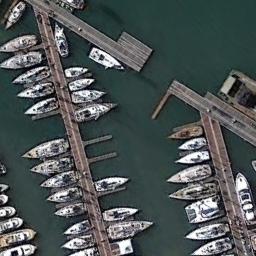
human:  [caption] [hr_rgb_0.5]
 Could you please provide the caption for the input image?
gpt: Some branches of the harbor have fewer stops .

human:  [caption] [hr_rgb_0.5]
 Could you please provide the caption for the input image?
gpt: There are many ships in the harbor .

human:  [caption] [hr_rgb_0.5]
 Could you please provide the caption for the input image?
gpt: There are many yachts neatly arranged on the sea by the harbor, With some empty spaces left .

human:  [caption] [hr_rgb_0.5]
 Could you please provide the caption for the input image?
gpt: There are some ships docked neatly at the harbor .

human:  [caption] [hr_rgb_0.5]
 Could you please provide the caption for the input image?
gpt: The harbor has lots of neatly docked boats and the color of the waters is green .